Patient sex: F
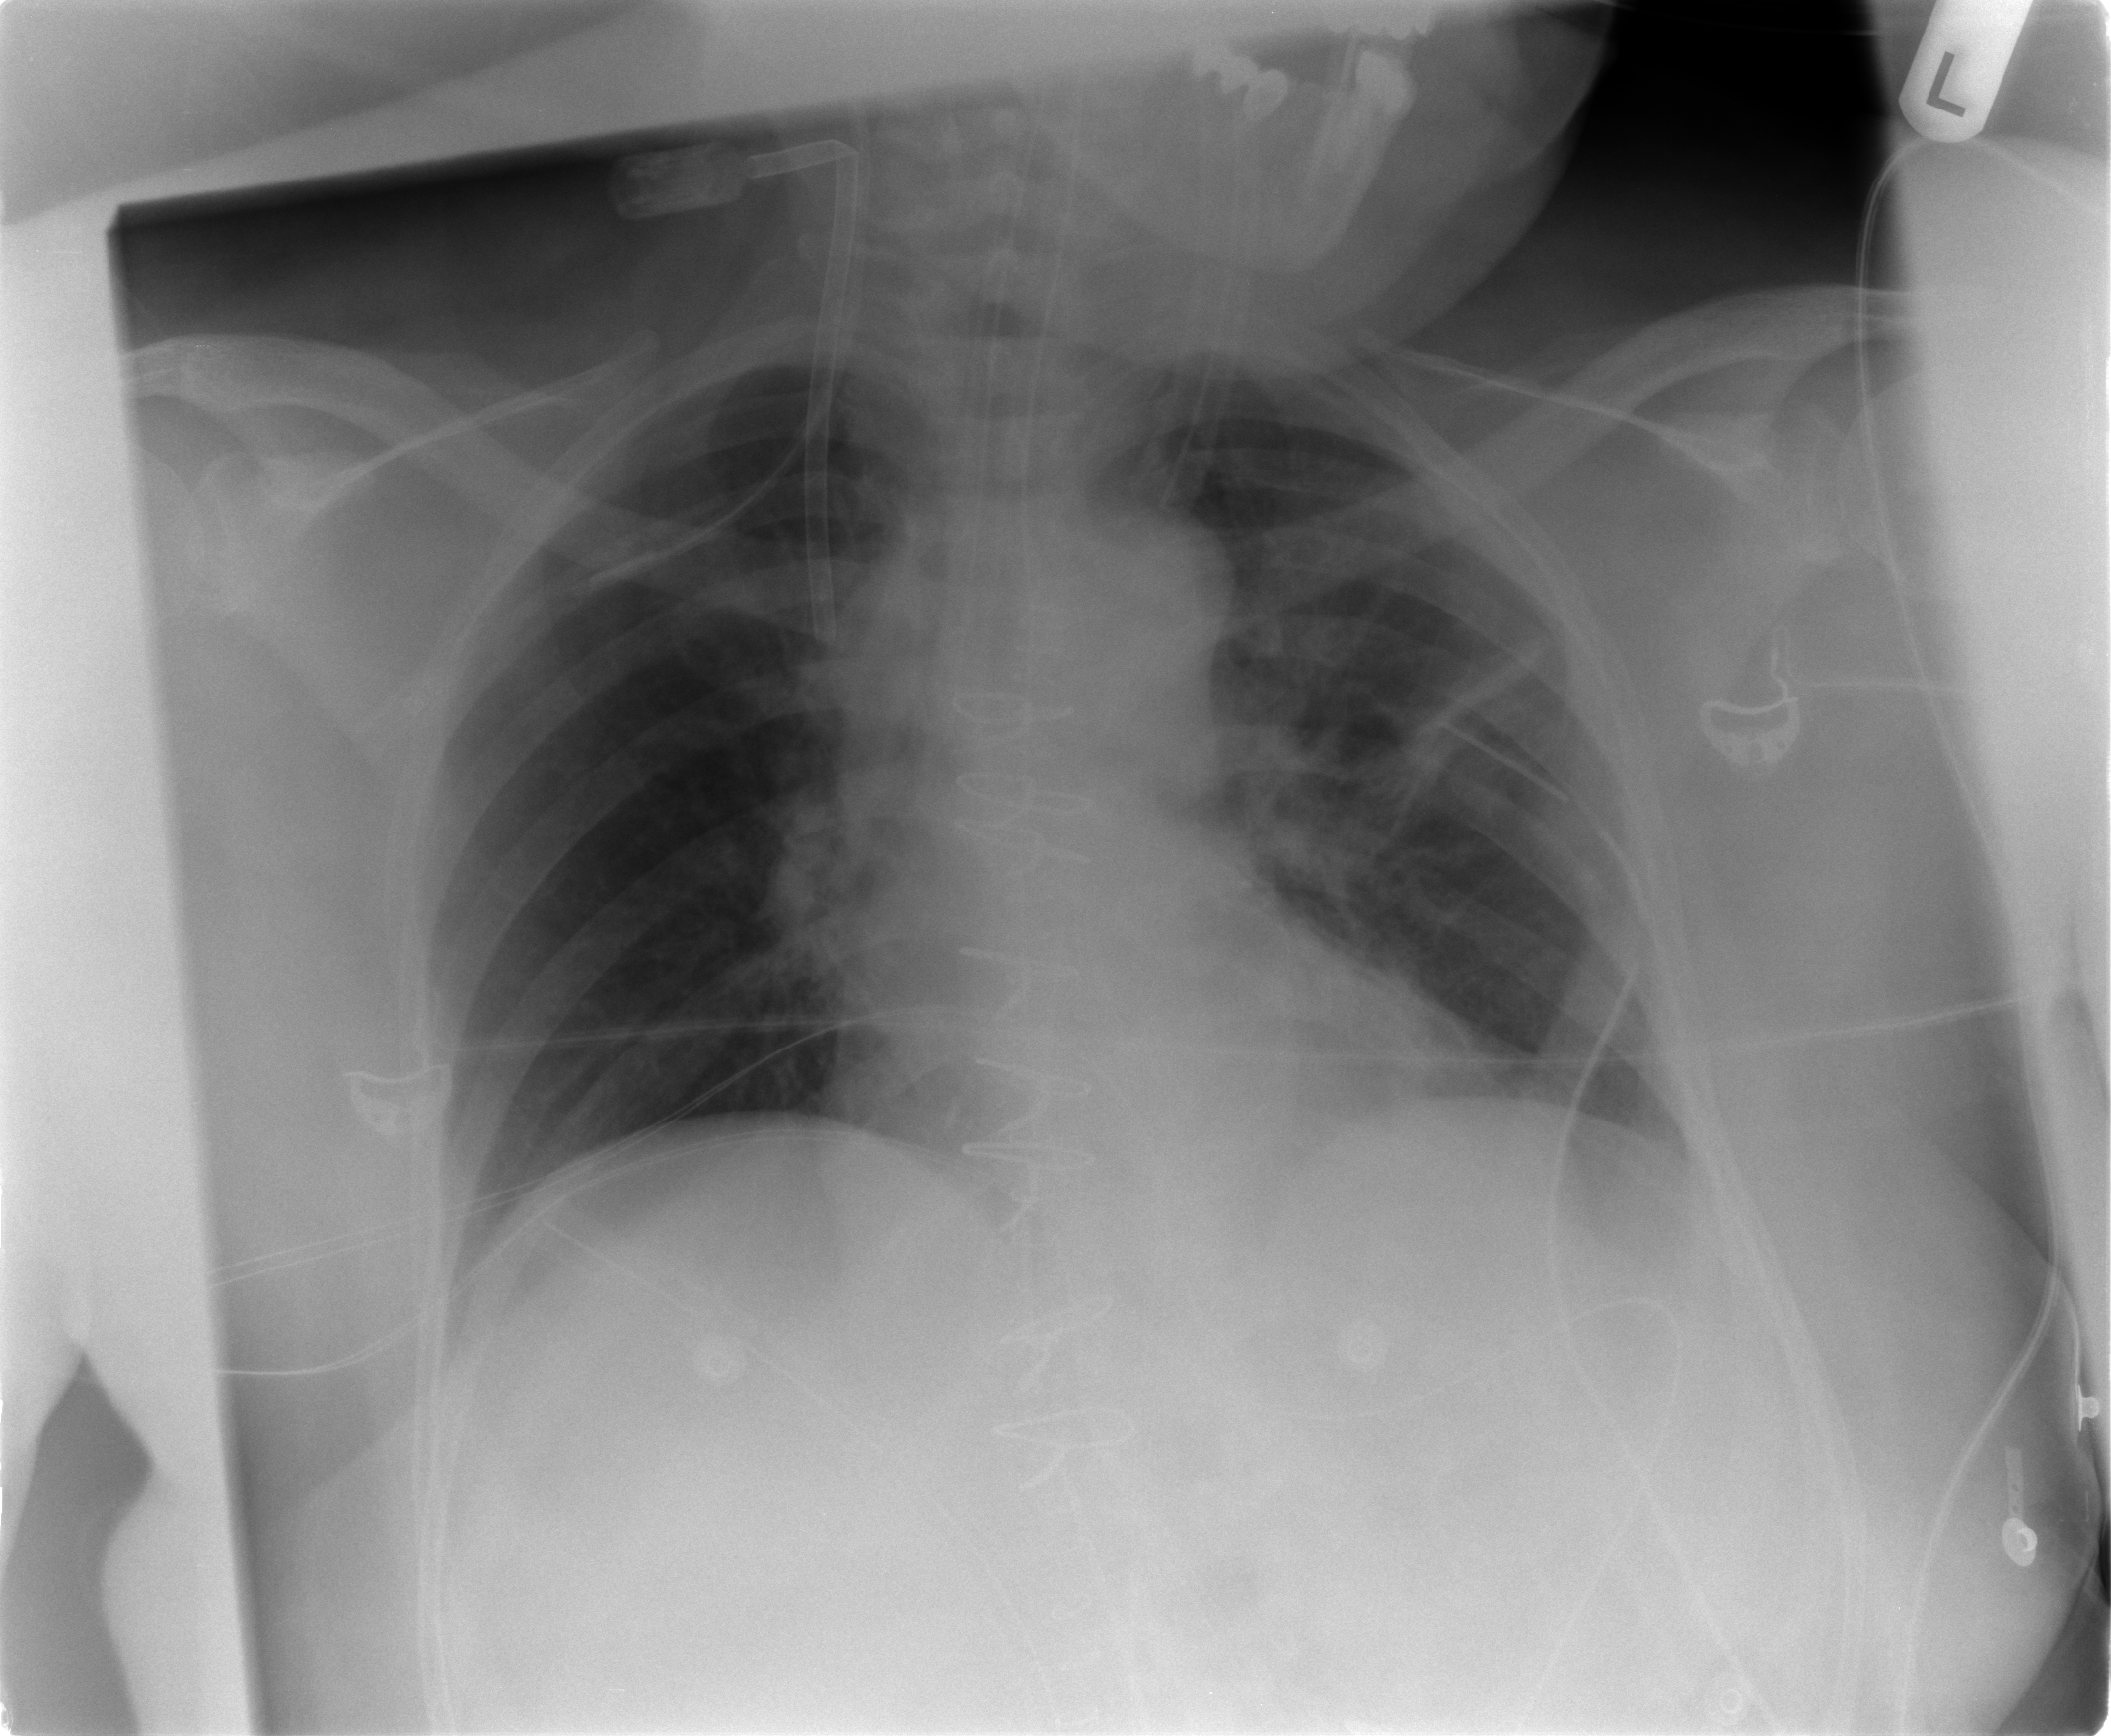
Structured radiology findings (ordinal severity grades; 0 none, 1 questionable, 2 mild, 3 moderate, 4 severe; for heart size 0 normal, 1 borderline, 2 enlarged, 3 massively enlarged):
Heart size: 0
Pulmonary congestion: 2
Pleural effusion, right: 0
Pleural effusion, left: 0
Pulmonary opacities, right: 0
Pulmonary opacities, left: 0
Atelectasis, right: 0
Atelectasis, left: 3